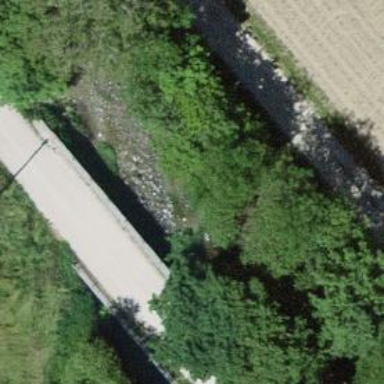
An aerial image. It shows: Tunnel.